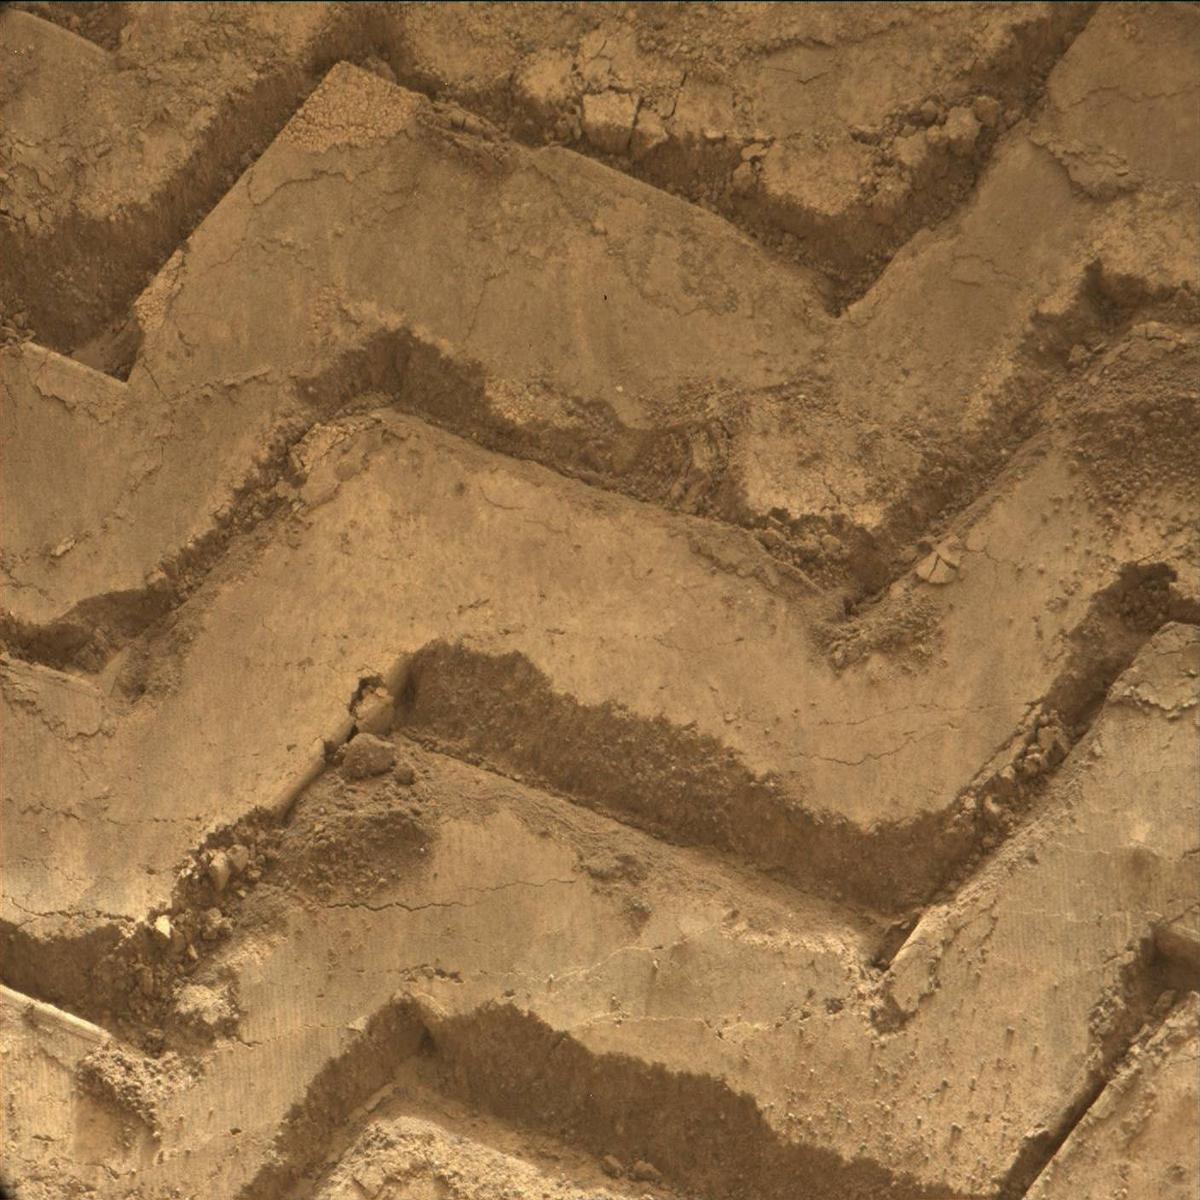
Terrain classes present: Sand / Soil